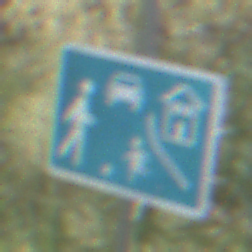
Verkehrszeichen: BeginnVerkehrsberuhigterBereich
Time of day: Midday
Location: Outdoor (Nature)
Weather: PartlyCloudy
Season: NotSpecified
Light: Natural